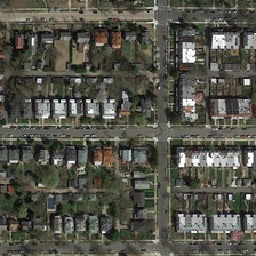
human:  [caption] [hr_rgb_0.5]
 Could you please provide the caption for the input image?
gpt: We can see some compact houses near the road.

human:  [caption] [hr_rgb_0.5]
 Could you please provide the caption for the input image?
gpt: a long cross divids the residential into four parts .

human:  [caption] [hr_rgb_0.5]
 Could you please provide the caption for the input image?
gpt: neatly arranged rectangular residential blocks are devided by bustling roads .

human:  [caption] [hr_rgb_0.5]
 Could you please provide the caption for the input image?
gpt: You can see some compact arranged houses near the road.

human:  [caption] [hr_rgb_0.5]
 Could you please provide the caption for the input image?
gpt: We can see some compact houses near the streets.